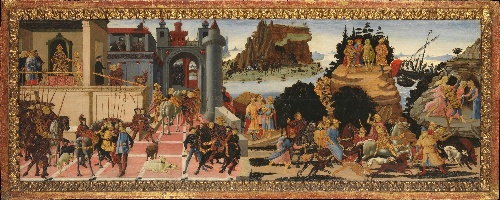
Title: Scenes from the Story of the Argonauts
Artist: Jacopo di Arcangelo (called Jacopo del Sellaio)
Artist bio: Italian, Florence 1441/42–1493 Florence
Date: ca. 1465
Object type: Painting
Classification: Paintings
Medium: Tempera on wood, gilt ornaments
Dimensions: Overall 24 1/8 x 60 1/8 in. (61.3 x 152.7 cm); painted surface 19 5/8 x 56 in. (49.8 x 142.2 cm)
Department: European Paintings
Credit line: Gift of J. Pierpont Morgan, 1909
Accession year: 1909
Repository: Metropolitan Museum of Art, New York, NY
Tags: Horses|Soldiers|Argonauts|Hercules|Centaurs|Dogs|Boats